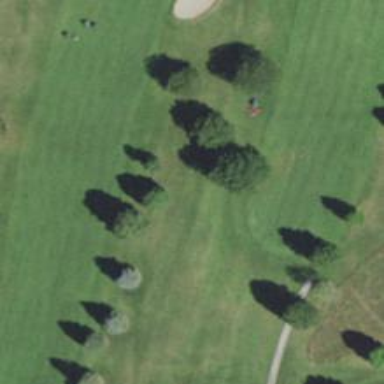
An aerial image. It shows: Grassy area designated as golf fairway.